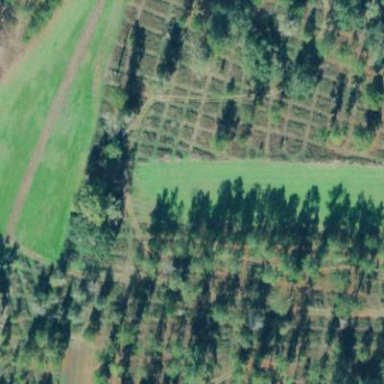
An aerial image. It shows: Orchard.